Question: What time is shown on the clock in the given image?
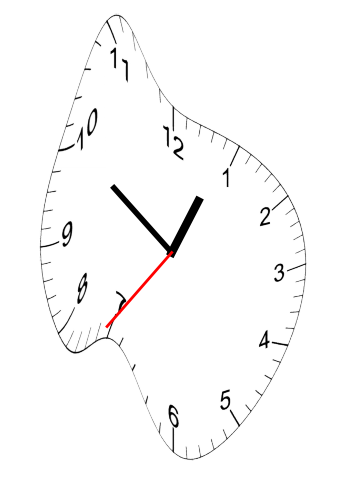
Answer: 12:50:36